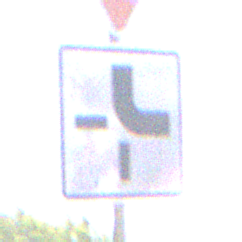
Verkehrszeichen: VerlaufVorfahrtsstrasse4
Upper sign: VorfahrtGewaehren
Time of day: MorningAfternoon
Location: Outdoor (RoadRail)
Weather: PartlyCloudy
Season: NotSpecified
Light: Natural